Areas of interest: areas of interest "Tennis Court"
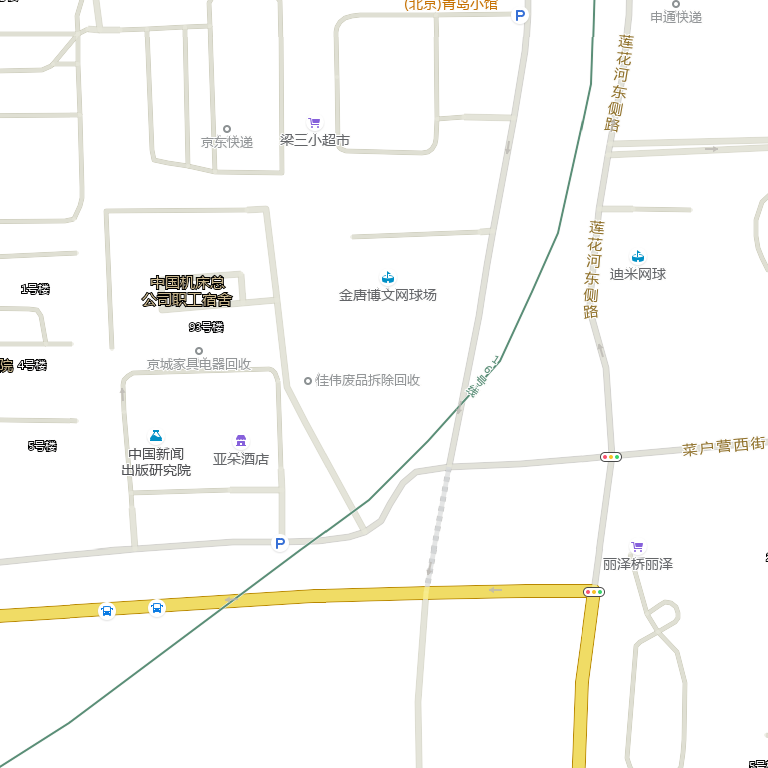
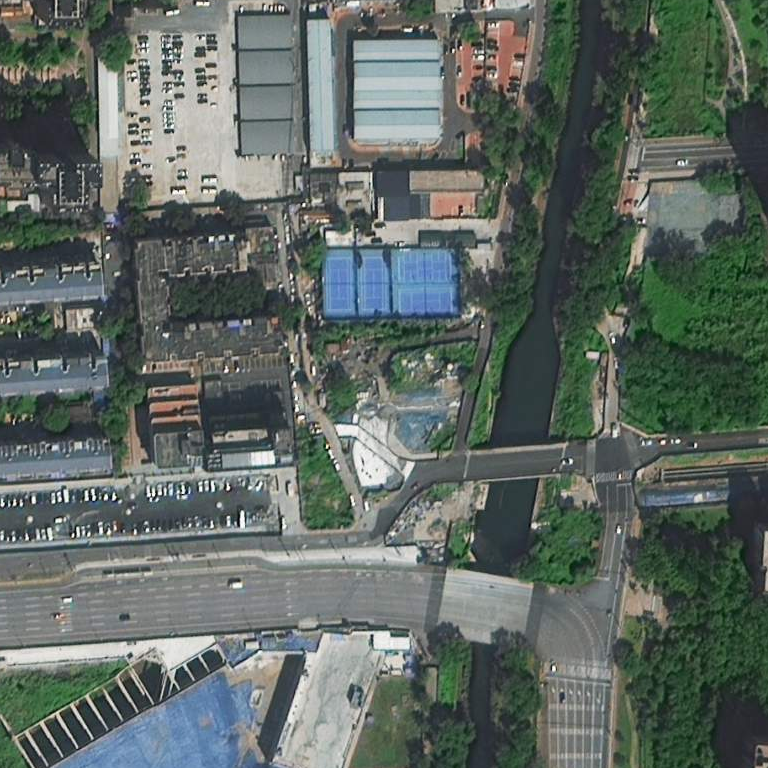